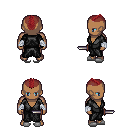
a pixel art fantasy rpg character, male body template, human, dark skin, gray robe, magenta pants, brunette short mohawk hairstyle, white cloth bandages, white slippers, dagger, four views (front, back, left, right), 2x2 character sprite sheet, small pixel art, hard edges, no anti-aliasing